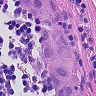
Metastatic tissue present: yes